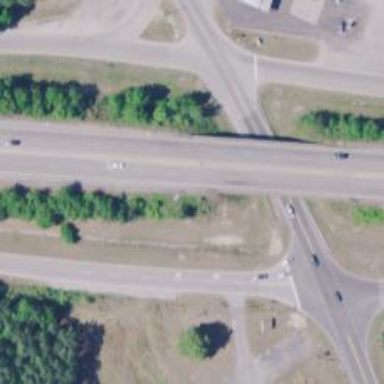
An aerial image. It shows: Asphalt trunk highway.